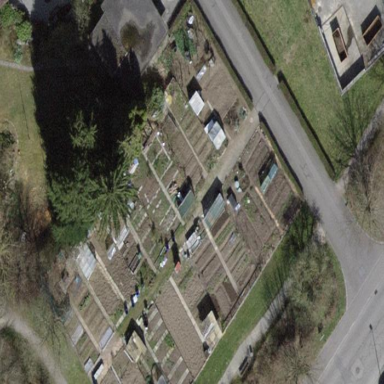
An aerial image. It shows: Allotments area.